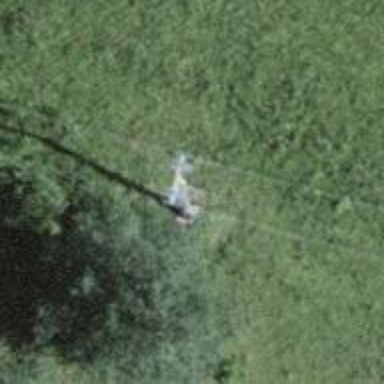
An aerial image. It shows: Pylon for aerialway.